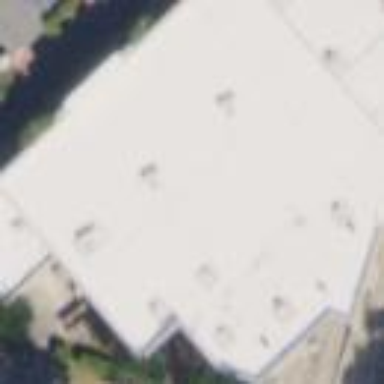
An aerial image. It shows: Retail building.